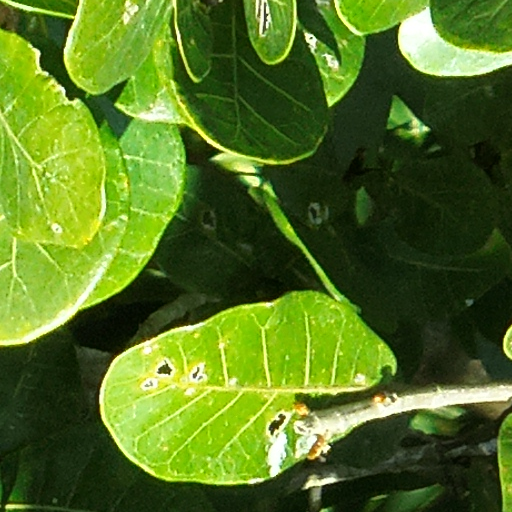
Species: Poulsenia armata
GBIF accepted scientific name: Poulsenia armata
Crown area (m\u00b2): 133.956